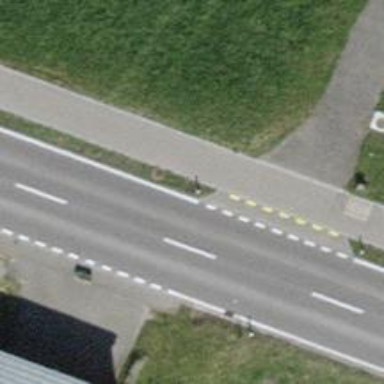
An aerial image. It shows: Paved tertiary road.